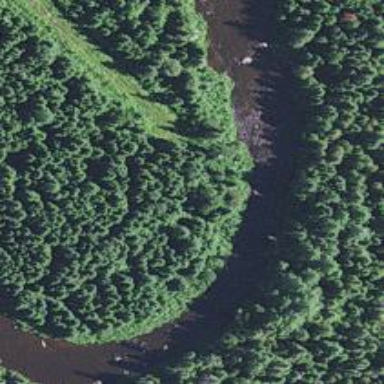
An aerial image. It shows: Rapids in the waterway.